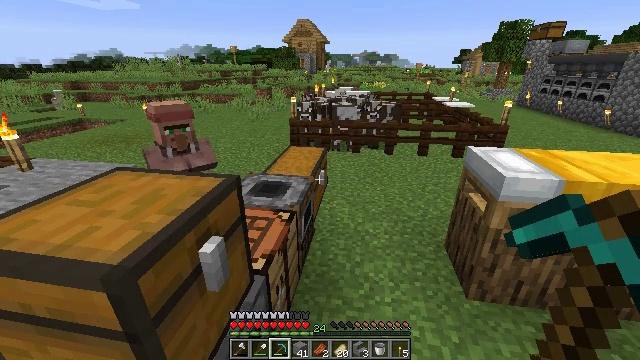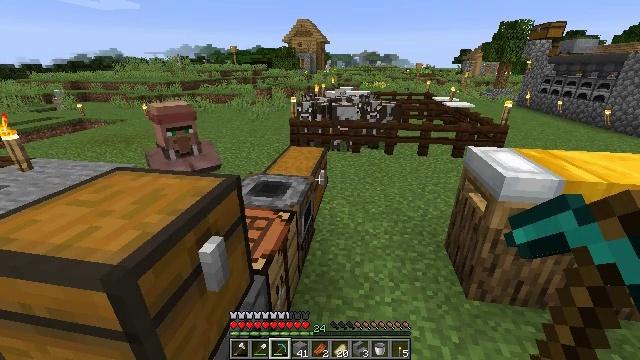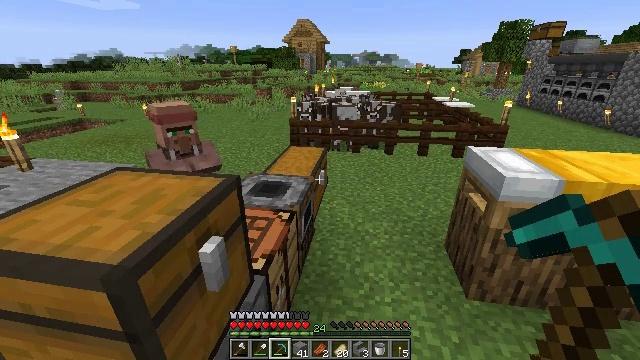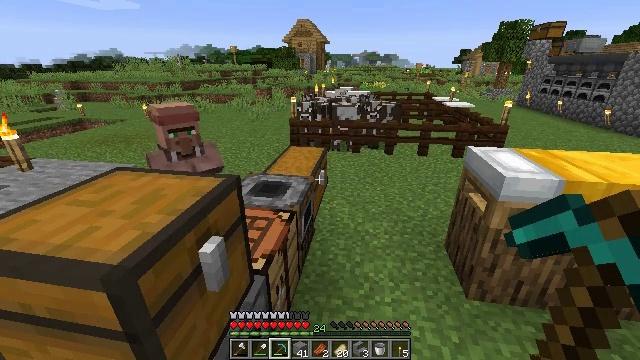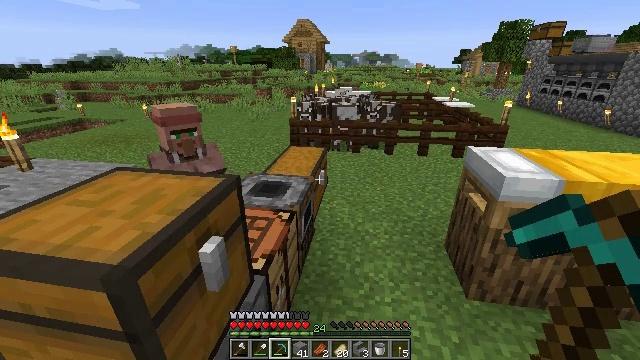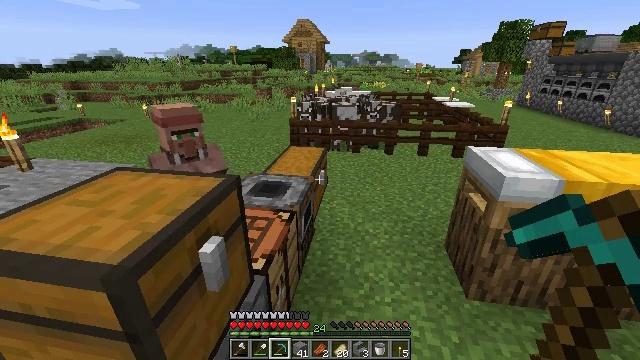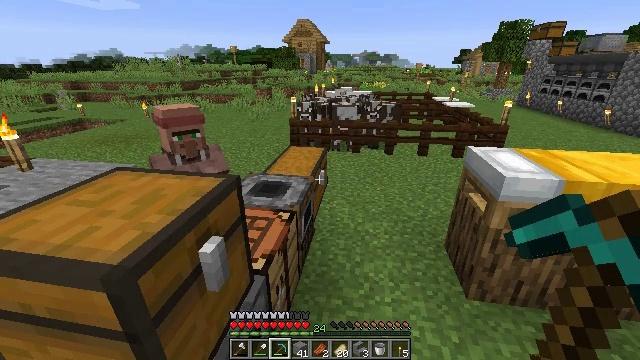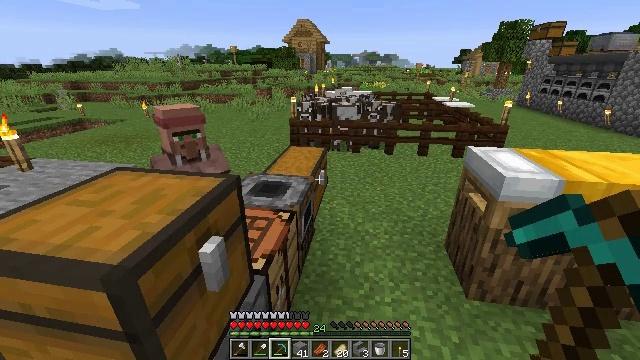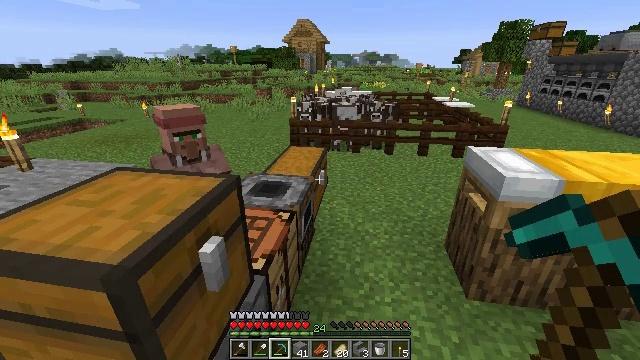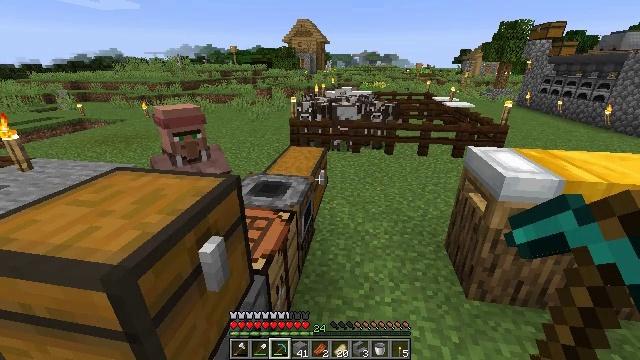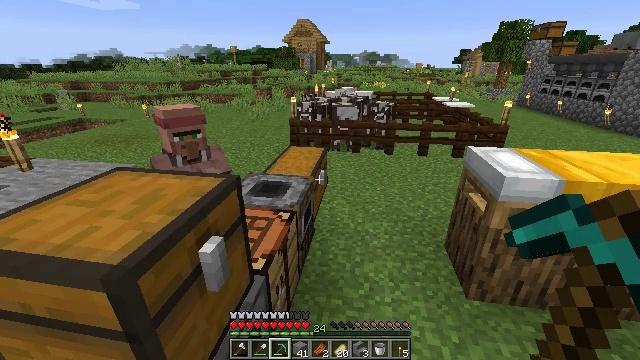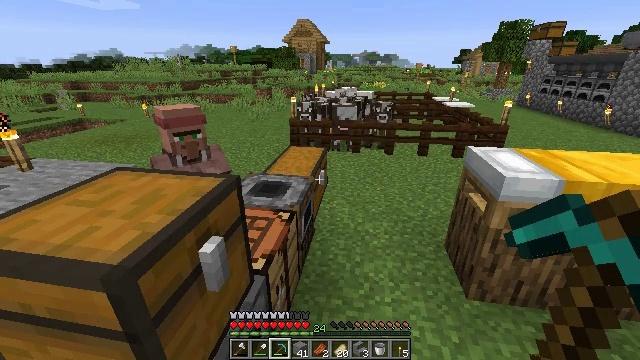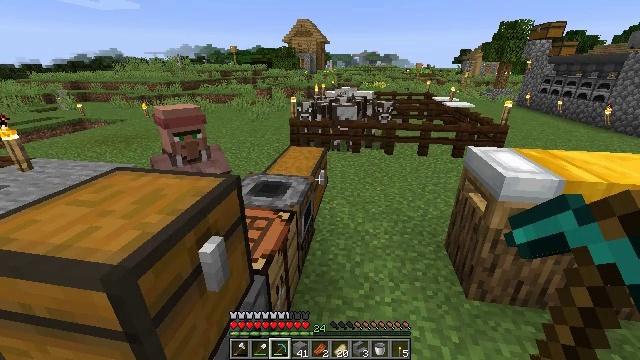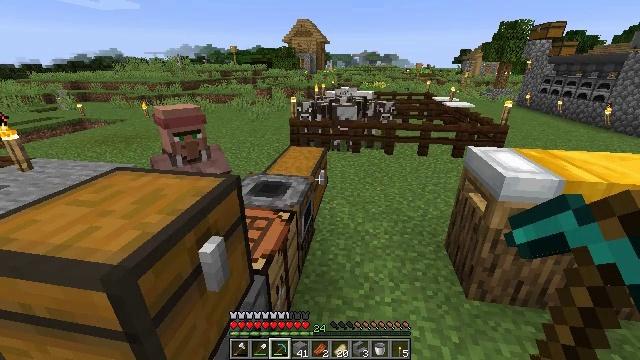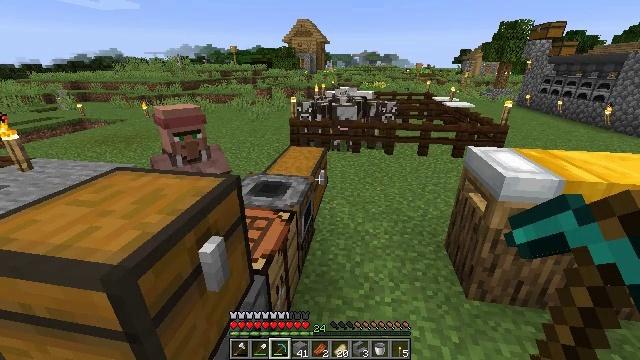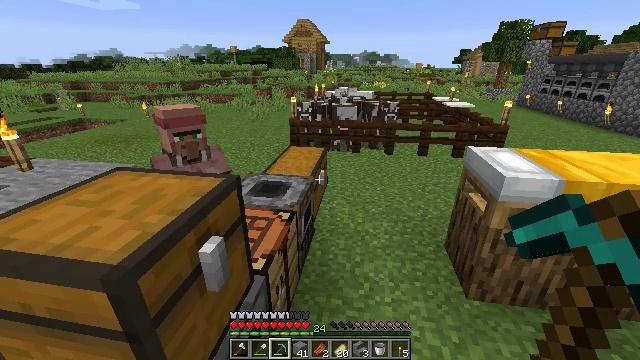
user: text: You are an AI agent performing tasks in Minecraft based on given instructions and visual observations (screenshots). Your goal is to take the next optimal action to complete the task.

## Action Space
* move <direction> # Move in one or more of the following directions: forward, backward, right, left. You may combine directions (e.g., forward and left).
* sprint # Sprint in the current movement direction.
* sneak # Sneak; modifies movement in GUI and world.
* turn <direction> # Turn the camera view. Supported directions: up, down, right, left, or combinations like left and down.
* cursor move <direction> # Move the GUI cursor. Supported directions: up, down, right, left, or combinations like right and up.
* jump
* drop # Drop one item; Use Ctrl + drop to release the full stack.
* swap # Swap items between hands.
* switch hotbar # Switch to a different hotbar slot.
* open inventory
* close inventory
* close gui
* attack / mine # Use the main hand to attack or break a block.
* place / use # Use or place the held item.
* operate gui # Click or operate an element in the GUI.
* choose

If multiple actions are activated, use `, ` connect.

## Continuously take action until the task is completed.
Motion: motion action
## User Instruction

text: Clear the fire from the area.
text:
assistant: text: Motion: no_op
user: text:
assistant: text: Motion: no_op
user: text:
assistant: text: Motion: no_op
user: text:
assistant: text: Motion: no_op
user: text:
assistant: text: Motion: no_op
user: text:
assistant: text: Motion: no_op
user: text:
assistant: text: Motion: no_op
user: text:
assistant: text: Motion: no_op
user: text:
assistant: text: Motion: no_op
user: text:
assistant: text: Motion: no_op
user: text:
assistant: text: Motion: no_op
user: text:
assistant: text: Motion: no_op
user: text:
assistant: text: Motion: no_op
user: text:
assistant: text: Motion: no_op
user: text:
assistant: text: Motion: no_op
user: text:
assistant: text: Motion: no_op
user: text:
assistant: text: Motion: no_op
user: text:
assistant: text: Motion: no_op
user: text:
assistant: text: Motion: no_op
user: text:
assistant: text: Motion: no_op
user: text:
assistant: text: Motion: no_op
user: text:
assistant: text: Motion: no_op
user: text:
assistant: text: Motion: no_op
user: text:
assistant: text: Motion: no_op
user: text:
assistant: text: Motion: no_op
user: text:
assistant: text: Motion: no_op
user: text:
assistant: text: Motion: no_op
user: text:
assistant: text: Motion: no_op
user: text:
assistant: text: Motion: no_op
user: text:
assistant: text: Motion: no_op